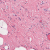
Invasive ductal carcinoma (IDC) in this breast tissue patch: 0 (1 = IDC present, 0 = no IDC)